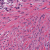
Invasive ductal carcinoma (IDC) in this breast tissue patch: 0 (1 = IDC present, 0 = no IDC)